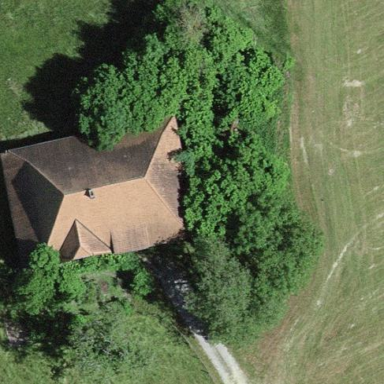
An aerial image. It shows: Farm building.